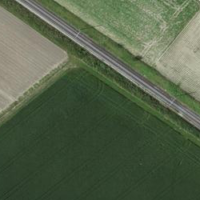
EUNIS habitat code: 52
Species observed at this site:
Streptopelia decaocto